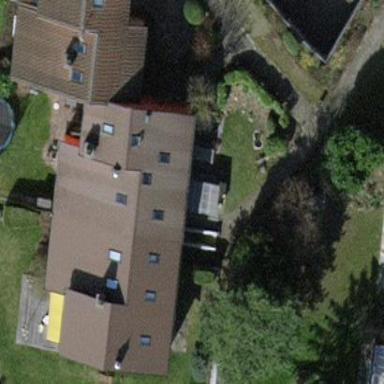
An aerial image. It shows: Terrace building.